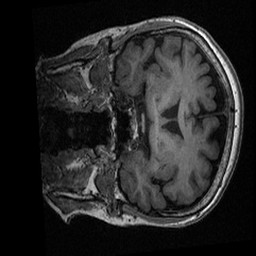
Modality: T1w
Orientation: coronal
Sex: female
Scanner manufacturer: ge
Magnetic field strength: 3 T
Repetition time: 0.0064 s
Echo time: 0.00281 s